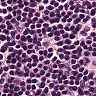
Metastatic tissue present: no